Field crop: maize
Growth stage: 2
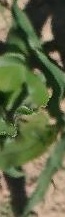
Species: maize